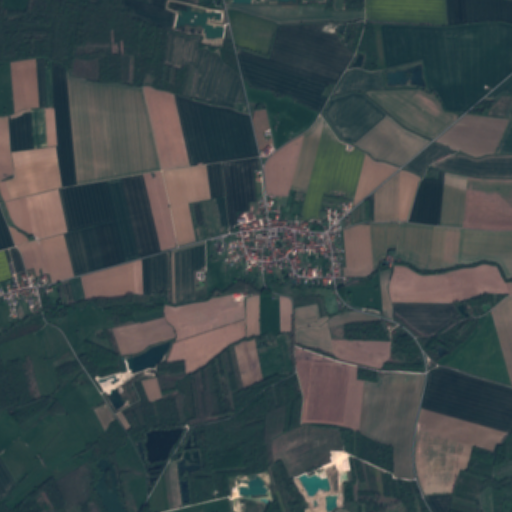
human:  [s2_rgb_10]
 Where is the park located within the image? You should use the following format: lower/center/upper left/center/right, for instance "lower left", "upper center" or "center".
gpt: The park is located in the center right of the image.
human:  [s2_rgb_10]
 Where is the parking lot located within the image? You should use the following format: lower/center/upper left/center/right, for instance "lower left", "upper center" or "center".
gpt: The parking lot is located in the center of the image.
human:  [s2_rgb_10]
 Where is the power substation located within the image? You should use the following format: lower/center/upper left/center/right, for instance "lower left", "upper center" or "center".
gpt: The power substation is located in the center of the image.
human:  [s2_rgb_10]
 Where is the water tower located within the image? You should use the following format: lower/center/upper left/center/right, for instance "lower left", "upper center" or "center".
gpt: The water tower is located in the center right of the image.
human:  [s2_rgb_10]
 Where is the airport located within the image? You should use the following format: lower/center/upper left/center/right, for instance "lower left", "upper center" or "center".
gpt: There is no airport in the image.